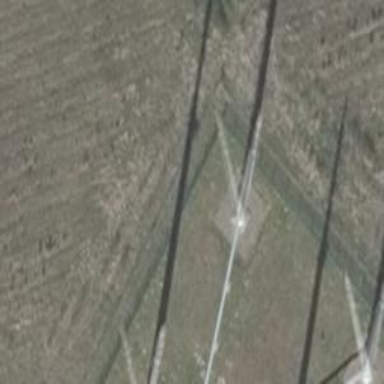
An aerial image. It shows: Communication mast tower.